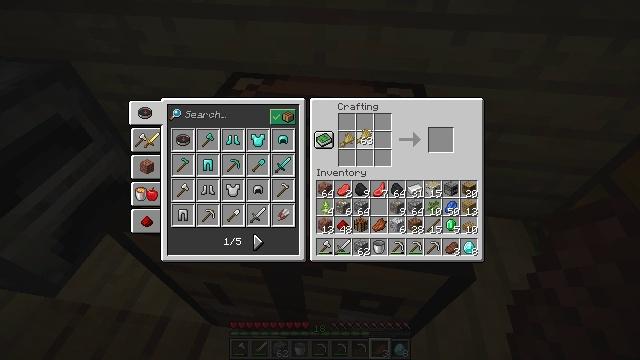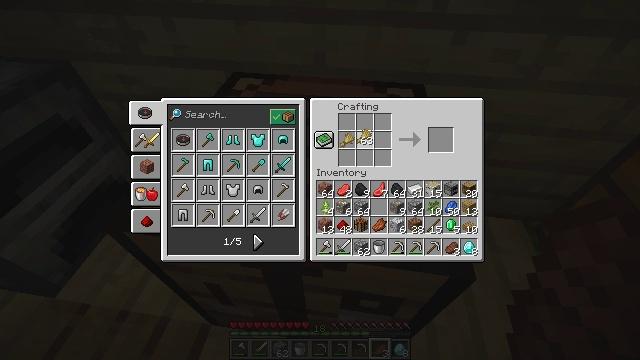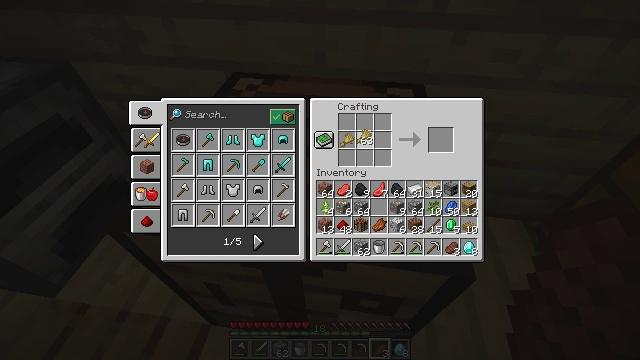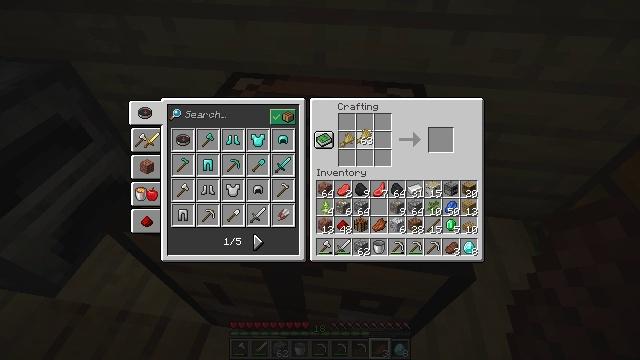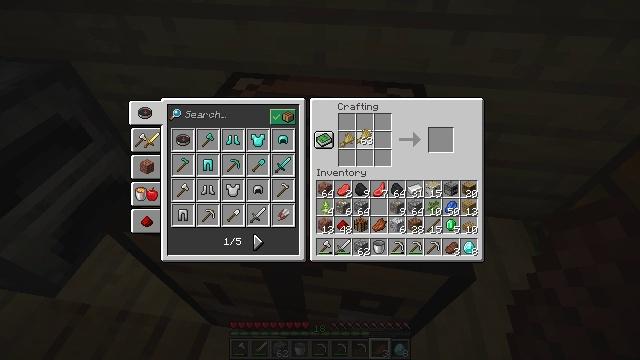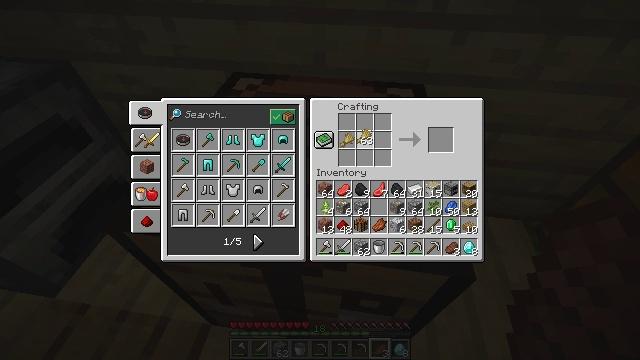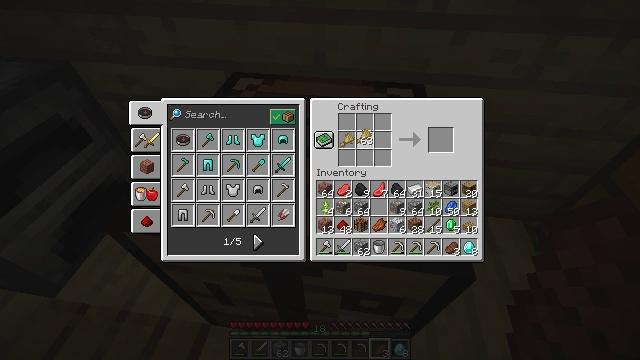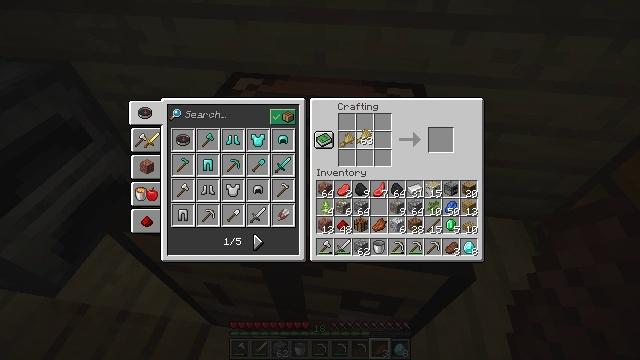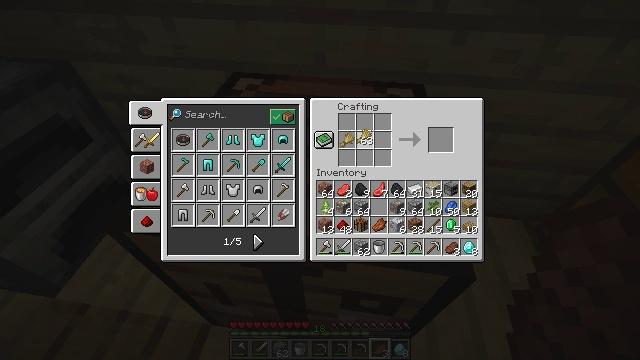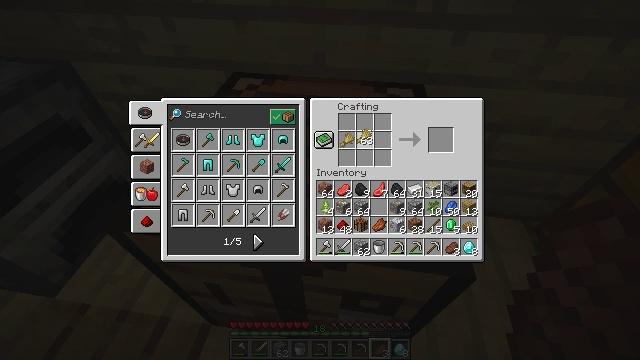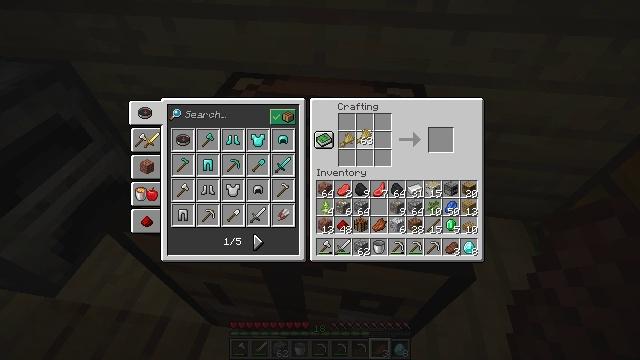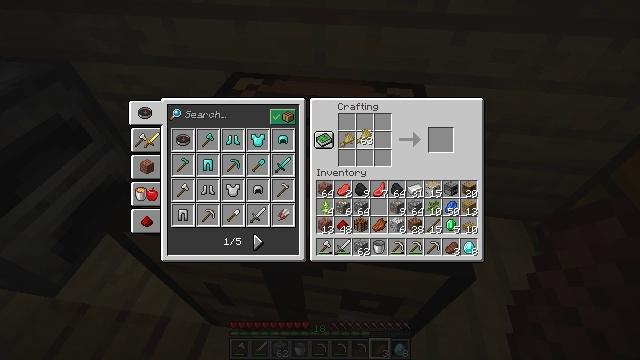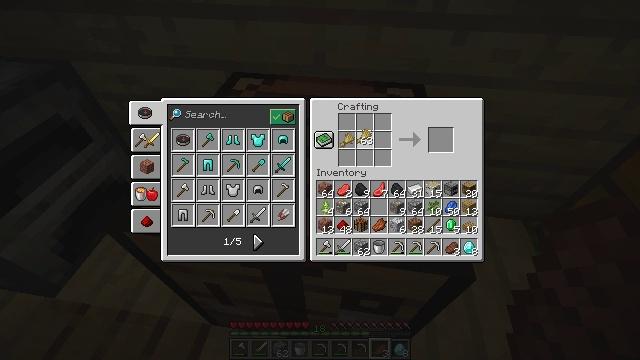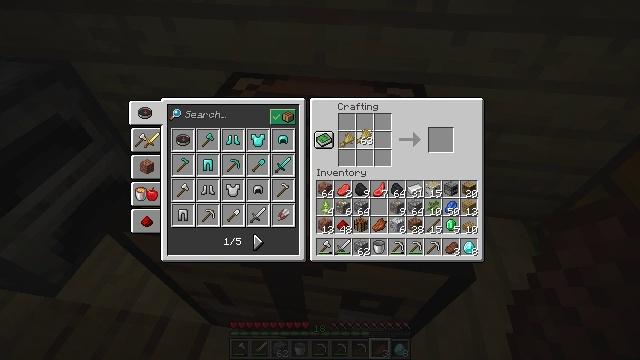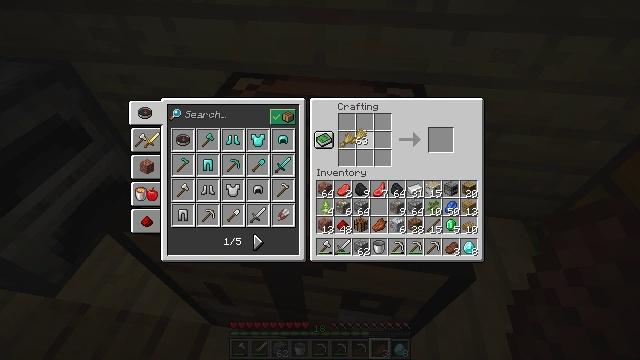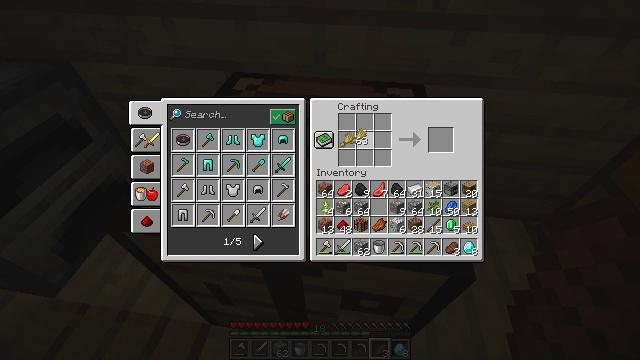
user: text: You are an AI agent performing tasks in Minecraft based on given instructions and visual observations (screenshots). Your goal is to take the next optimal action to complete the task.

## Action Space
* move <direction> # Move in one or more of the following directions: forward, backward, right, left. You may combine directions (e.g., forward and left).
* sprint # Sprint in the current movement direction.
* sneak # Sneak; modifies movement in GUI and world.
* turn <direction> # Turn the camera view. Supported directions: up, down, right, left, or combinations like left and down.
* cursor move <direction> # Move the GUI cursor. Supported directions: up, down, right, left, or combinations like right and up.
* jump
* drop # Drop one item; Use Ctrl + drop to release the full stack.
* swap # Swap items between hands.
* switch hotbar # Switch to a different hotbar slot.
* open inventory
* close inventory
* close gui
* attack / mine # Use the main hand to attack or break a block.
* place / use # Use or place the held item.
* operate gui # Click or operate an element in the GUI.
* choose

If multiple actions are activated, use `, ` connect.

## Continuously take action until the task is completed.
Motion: motion action
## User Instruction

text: Drop a cooked beef.
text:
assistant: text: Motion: no_op
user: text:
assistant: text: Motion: no_op
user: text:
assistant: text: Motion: no_op
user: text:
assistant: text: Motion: no_op
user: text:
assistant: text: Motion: no_op
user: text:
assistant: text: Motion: no_op
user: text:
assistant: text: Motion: no_op
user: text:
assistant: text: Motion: no_op
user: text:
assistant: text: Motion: no_op
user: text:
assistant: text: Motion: no_op
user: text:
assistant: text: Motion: no_op
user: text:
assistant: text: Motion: no_op
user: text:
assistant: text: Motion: no_op
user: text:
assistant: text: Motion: no_op
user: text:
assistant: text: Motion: no_op
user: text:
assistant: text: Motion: no_op
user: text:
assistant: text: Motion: no_op
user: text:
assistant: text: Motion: no_op
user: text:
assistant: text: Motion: no_op
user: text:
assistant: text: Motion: no_op
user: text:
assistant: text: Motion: no_op
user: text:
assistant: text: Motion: no_op
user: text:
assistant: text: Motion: no_op
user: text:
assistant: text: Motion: no_op
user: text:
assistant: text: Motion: no_op
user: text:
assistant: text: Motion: no_op
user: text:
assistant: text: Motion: operate gui
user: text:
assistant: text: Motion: operate gui
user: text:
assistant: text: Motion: no_op
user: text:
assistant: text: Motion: no_op